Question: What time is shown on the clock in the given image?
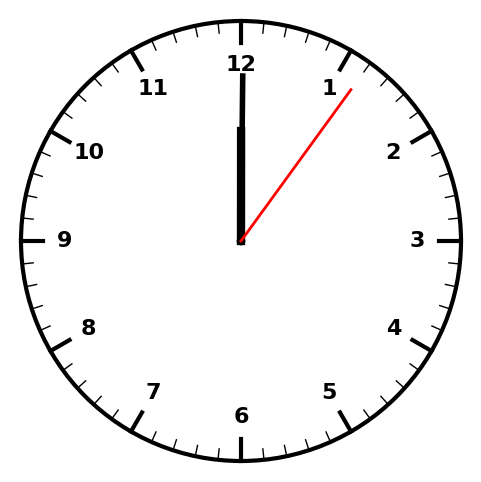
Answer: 12:00:06